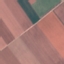
Label: AnnualCrop